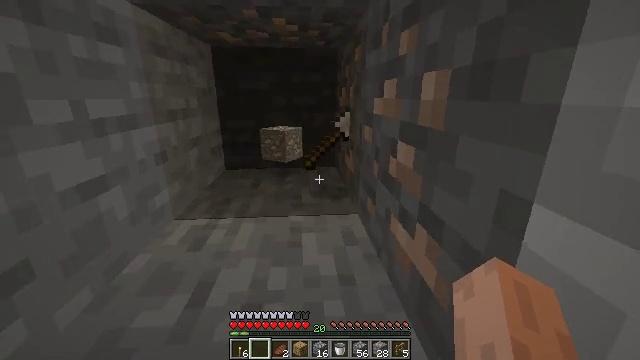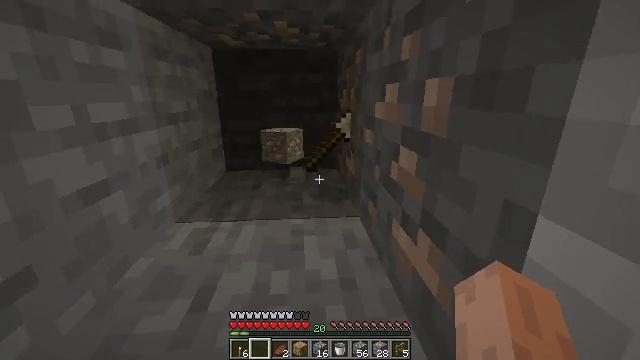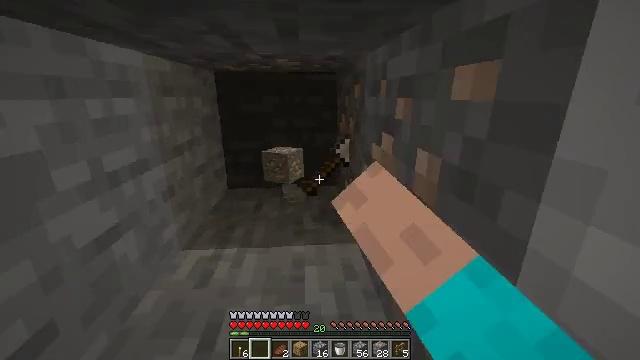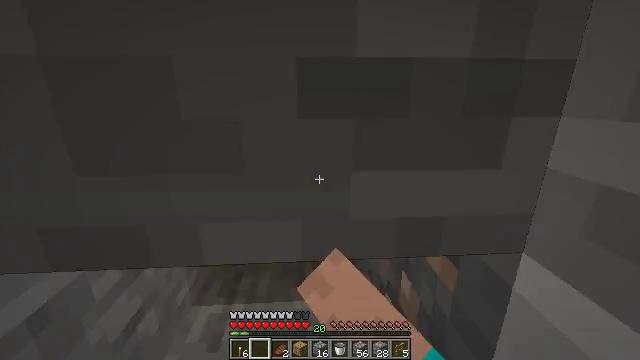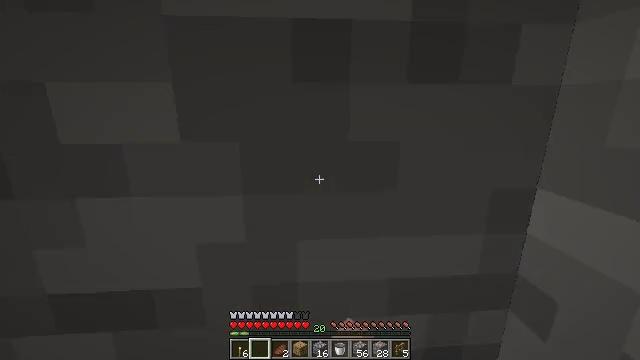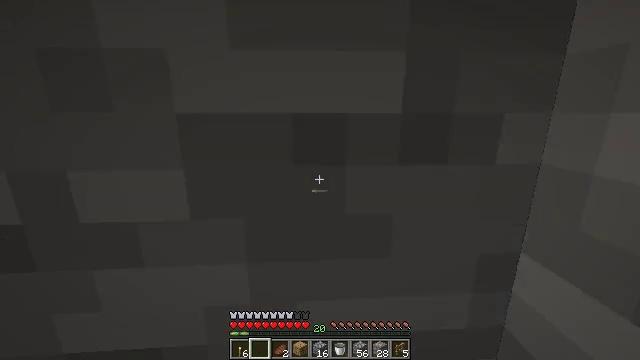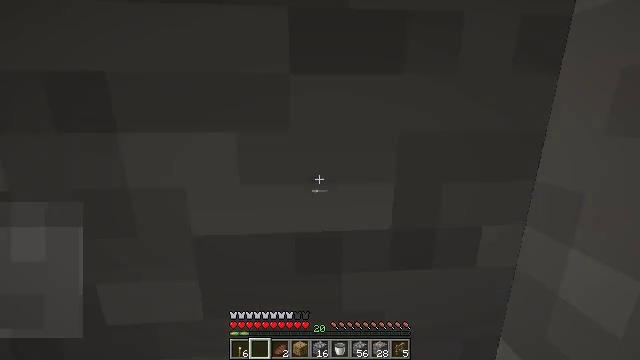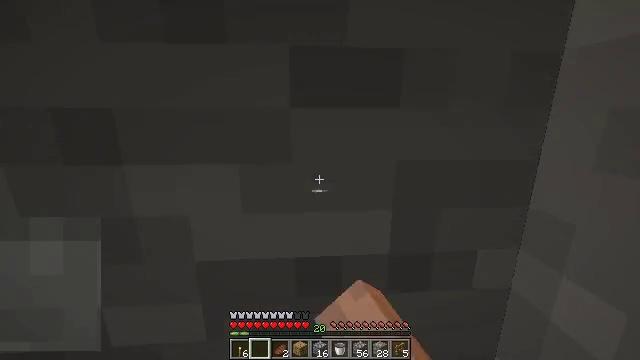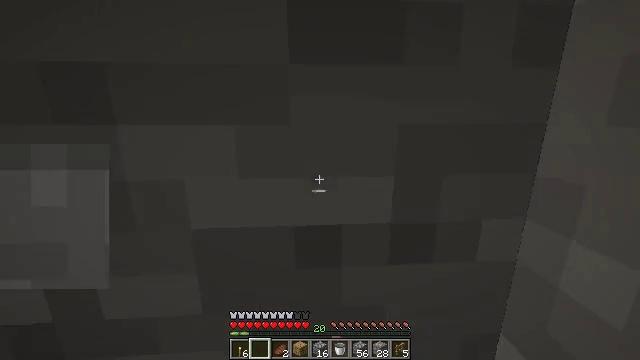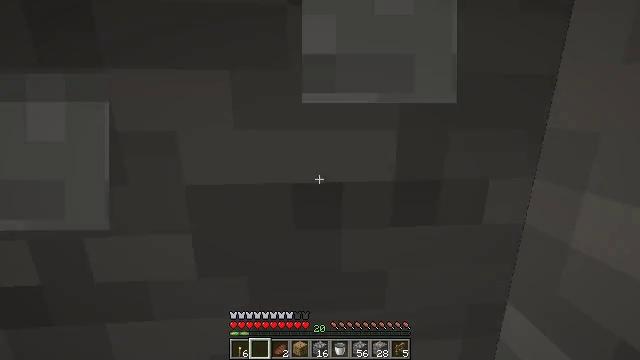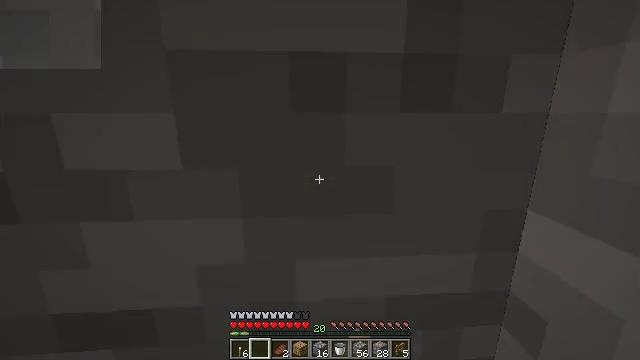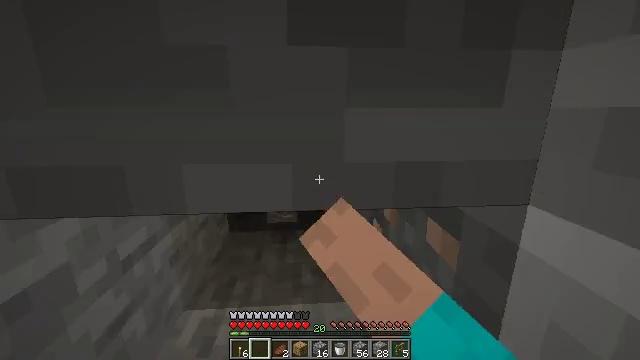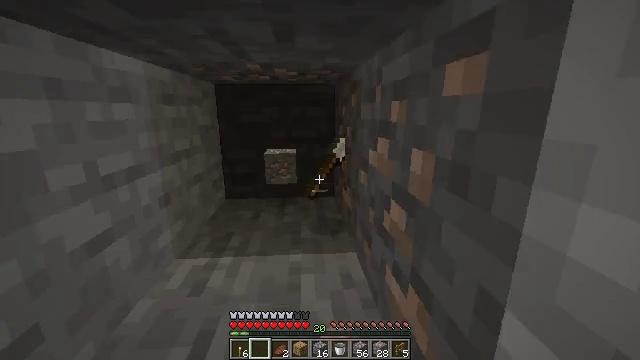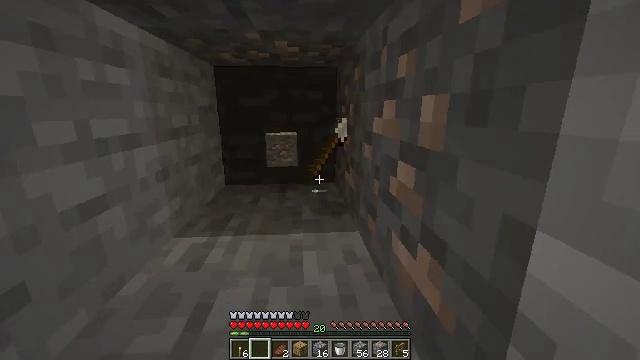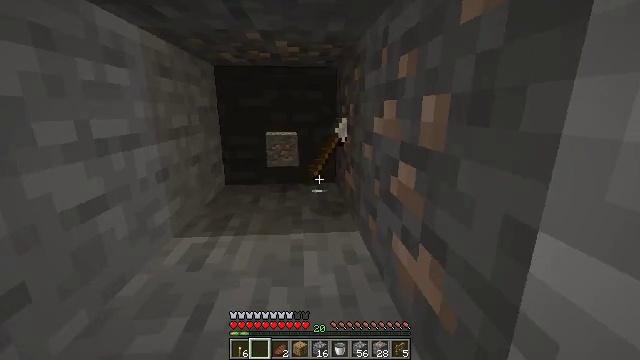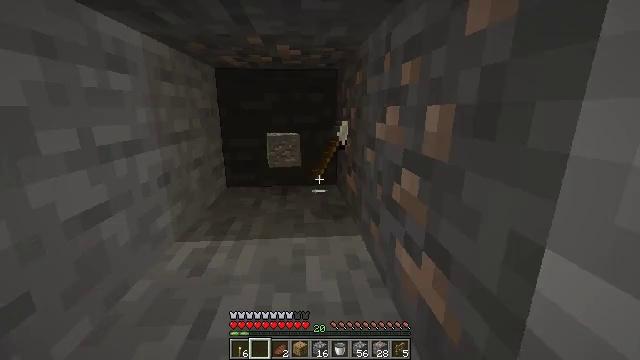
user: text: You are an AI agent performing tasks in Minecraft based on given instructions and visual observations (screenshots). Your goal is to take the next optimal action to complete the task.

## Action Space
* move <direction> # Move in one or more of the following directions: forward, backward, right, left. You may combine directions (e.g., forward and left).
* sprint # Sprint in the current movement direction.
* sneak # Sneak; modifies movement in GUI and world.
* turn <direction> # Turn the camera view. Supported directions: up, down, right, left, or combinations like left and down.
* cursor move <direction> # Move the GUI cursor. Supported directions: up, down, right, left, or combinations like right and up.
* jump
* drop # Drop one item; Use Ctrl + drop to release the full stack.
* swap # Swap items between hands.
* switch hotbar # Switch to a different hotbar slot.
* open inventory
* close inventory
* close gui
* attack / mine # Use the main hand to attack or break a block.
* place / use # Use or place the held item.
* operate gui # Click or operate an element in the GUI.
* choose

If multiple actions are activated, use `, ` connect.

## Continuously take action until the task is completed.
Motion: motion action
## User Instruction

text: Left click to collect the wall torch.
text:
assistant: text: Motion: move forward, attack / mine
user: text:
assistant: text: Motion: move forward, attack / mine, jump
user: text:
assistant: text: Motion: move forward, attack / mine, jump
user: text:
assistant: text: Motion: move forward, turn up, attack / mine, jump
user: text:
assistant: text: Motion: move forward
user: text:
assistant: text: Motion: move forward, attack / mine
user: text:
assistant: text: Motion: move forward, attack / mine
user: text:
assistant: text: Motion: move forward, attack / mine
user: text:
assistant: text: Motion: move forward, attack / mine
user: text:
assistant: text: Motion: move forward, attack / mine
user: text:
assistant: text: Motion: move forward, attack / mine
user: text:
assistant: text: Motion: move forward
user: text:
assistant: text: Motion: move forward
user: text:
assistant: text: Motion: move forward
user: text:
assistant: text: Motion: move forward
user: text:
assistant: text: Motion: move forward
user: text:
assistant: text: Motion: move forward
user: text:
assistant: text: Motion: move forward, attack / mine
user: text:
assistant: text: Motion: move forward, attack / mine
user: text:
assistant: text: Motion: move forward, attack / mine
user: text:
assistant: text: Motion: attack / mine
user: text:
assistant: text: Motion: attack / mine
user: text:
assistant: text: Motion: attack / mine
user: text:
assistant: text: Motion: attack / mine
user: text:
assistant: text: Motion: attack / mine
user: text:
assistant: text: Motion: attack / mine
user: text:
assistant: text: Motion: attack / mine
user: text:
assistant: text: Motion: attack / mine
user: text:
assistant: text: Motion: attack / mine
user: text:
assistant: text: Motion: attack / mine